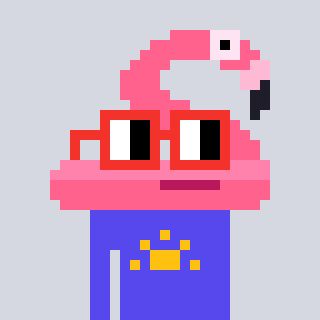
a pixel art character with square red glasses, a flamingo-shaped head and a computerblue-colored body on a cool background